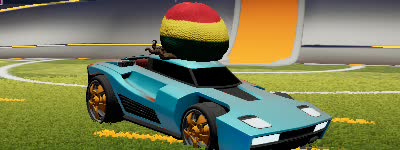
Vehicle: breakout